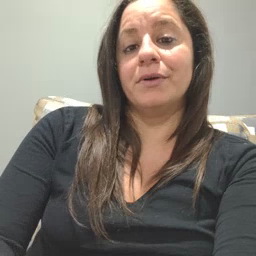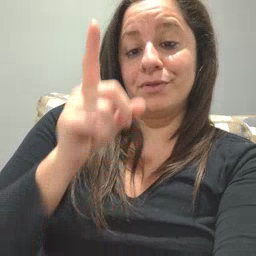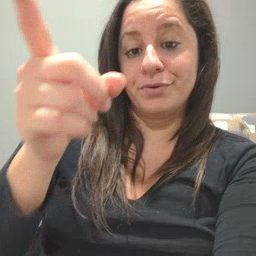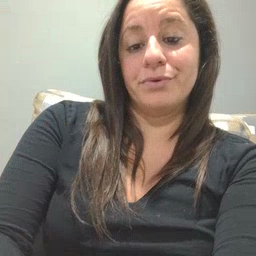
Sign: there